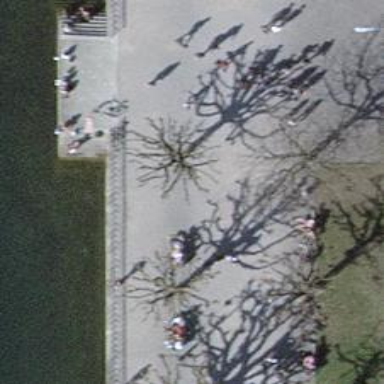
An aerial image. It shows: Bench.